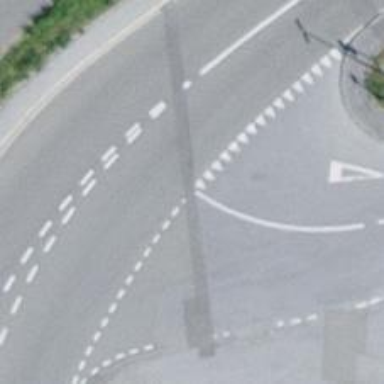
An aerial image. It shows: Road with "give way" sign.